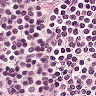
Metastatic tissue present: no